Field crop: tomato
Growth stage: 1
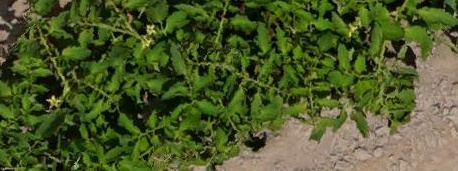
Species: tomato